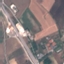
Land use / land cover: Highway